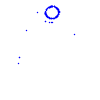
Particle: kaon